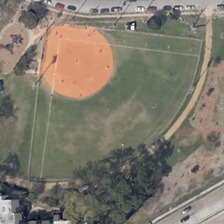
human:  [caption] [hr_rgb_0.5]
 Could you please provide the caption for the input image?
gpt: it is a fan shaped baseballfield alongside roads .

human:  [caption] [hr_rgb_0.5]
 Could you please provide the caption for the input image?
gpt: the baseball field is next to a road on both sides of which there are many cars .

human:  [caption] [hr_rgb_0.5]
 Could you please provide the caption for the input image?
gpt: some houses and a baseball field are sandwiched between a road and a parking lot with some cars .

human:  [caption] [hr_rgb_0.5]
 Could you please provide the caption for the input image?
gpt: the fanshaped baseball field in the middle of some trees and a highway .

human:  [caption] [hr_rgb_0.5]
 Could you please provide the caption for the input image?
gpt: two buildings and some green trees are around a baseball field near a road with cars .